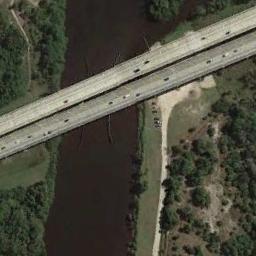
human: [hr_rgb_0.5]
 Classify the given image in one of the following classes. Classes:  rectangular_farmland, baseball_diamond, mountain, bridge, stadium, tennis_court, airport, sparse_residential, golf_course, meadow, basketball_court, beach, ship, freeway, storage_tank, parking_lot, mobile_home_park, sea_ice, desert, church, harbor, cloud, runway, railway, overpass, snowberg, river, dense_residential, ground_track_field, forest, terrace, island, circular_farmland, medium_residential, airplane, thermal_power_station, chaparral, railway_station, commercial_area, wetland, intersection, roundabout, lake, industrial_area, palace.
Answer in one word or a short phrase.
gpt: bridge